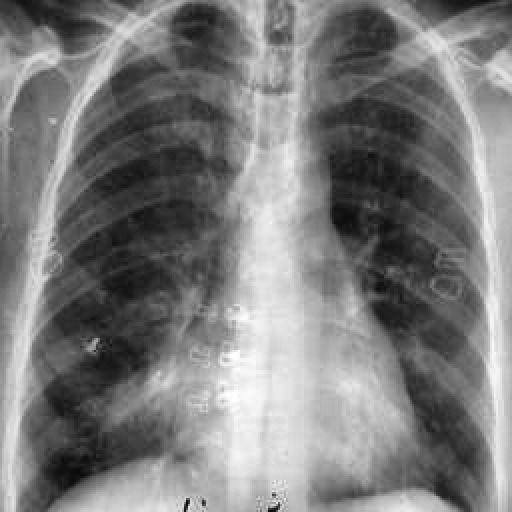
Finding: TUBERCULOSIS